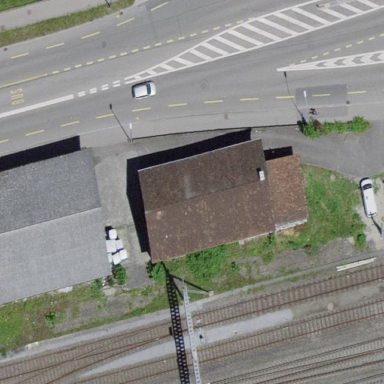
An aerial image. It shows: Building with gabled roof.